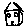
Label: house